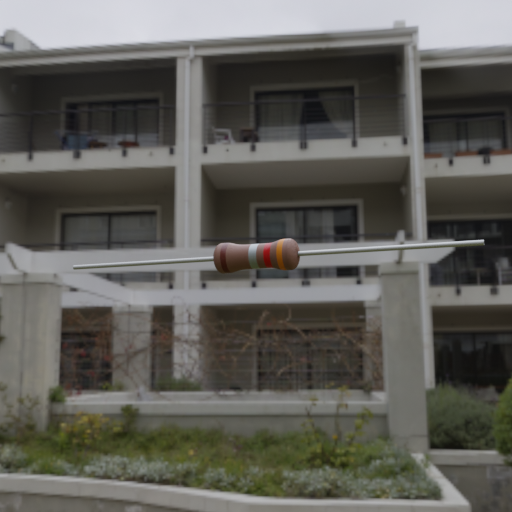
Resistor colour bands (in order): brown, silver, red, orange